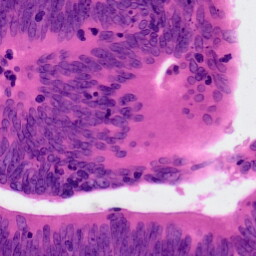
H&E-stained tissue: Colon